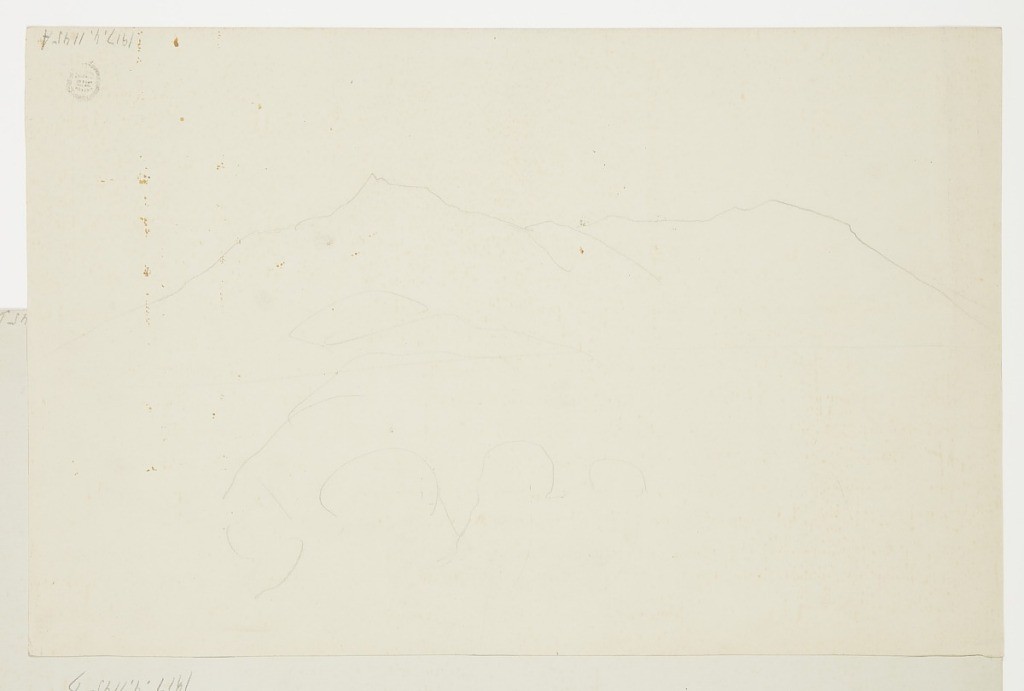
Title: The Great Basin of Mt. Katahdin, Maine, Part One
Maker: Frederic Edwin Church, American, 1826–1900
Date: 1876–81
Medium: Graphite on gray-green wove paper; verso: graphite
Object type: Drawing
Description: Landscape sketch showing the lower part of a panoramic view of the Great Basin of Mt. Katahdin in Maine, from the shore of Chimney Pond. This description refers to the entire view, comprising two leaves with 1917-4-1145-b. The reflective surface of Chimney Pond extends from the foreground to the middle distance, where the heavily wooded opposite shore is visible. Behind it, the rugged northern slope of Mt. Katahdin rises abruptly into the sky, comprised of several rocky ridges and fissures. At upper center, Pamola Peak is visible along Katahdin's serrated ridge, which extends out of view at left and right and forms a high horizon.

Verso: Minimal landscape sketch showing the outline of Mt. Katahdin from a distance. Pamola and Baxter Peaks are visible at left with a rounded prominence in the foreground at left.